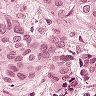
Metastatic tissue present: yes